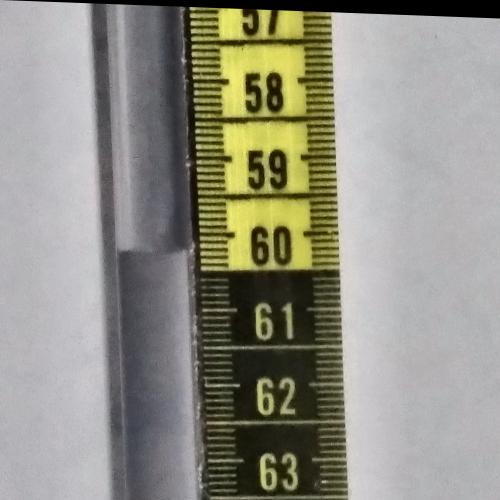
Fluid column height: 60.2 cm